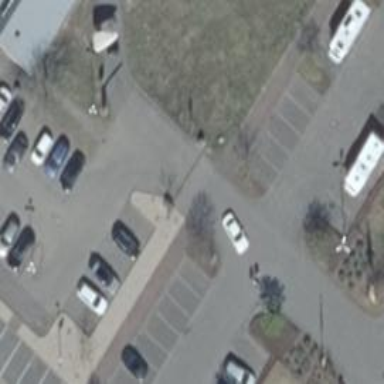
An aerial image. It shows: Road serving as parking aisle.